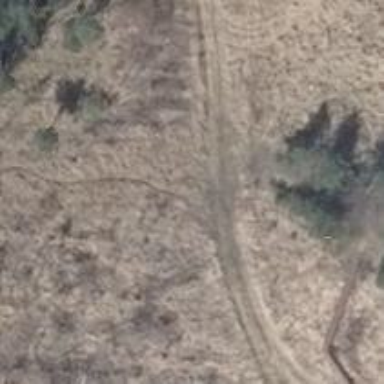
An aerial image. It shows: Grassy track with grade5 tracktype.